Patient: sex F, age 68
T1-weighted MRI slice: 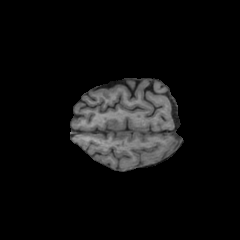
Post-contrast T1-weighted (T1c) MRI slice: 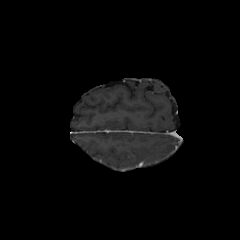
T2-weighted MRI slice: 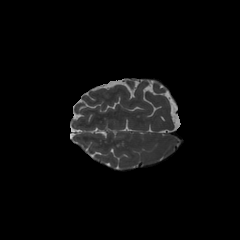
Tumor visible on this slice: no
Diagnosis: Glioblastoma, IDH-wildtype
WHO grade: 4